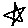
Label: star